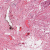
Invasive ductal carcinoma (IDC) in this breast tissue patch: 0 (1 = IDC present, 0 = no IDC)